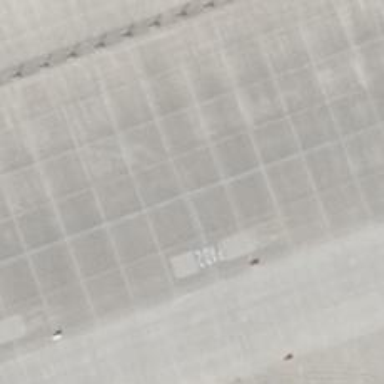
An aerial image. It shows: Concrete taxiway at the airport.